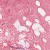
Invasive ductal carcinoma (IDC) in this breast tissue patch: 0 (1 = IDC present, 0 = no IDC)